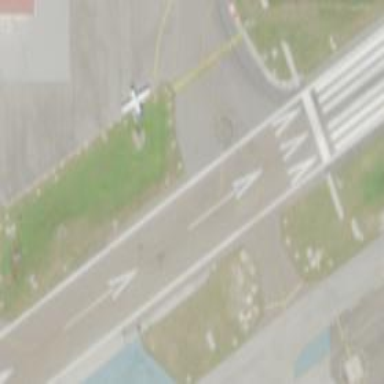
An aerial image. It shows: Image of taxiway at airport.